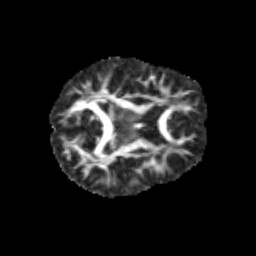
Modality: FA
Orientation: axial
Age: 10
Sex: female
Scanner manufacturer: siemens
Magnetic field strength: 3 T
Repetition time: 3.8 s
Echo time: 0.07 s